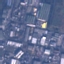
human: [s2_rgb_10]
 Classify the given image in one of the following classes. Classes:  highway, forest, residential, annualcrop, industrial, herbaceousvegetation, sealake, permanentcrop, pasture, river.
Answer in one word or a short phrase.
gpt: Industrial